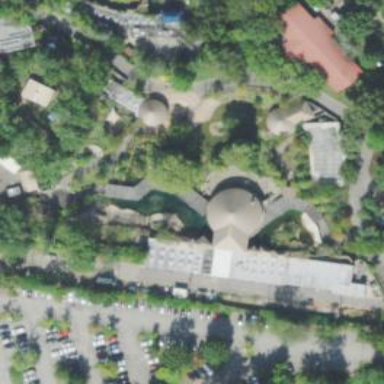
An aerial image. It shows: Attraction spot for tourism.